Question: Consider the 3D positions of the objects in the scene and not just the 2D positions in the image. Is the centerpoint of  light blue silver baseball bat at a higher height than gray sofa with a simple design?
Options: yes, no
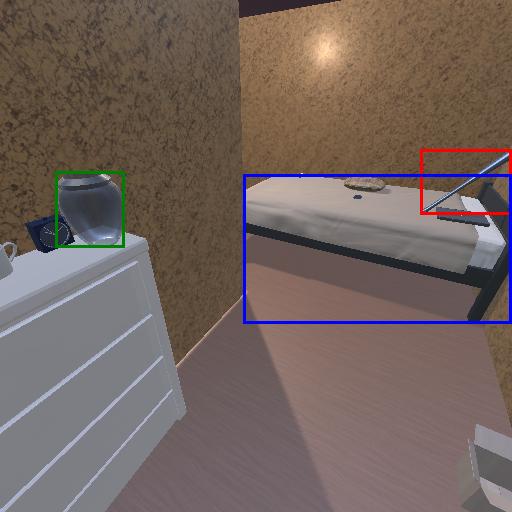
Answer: yes